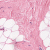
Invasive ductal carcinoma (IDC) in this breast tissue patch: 0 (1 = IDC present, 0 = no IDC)